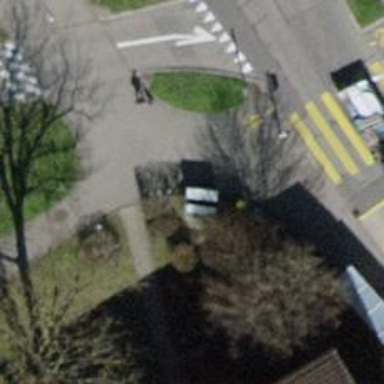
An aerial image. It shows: Bicycle repair station is available.